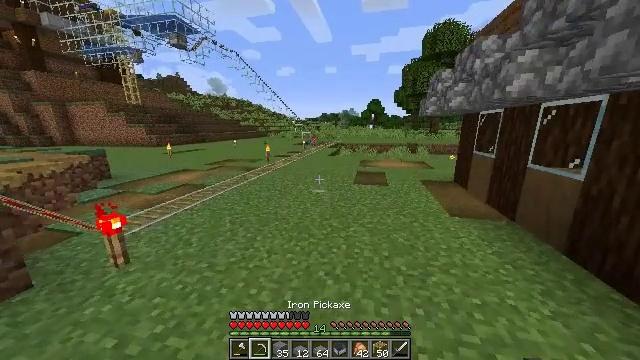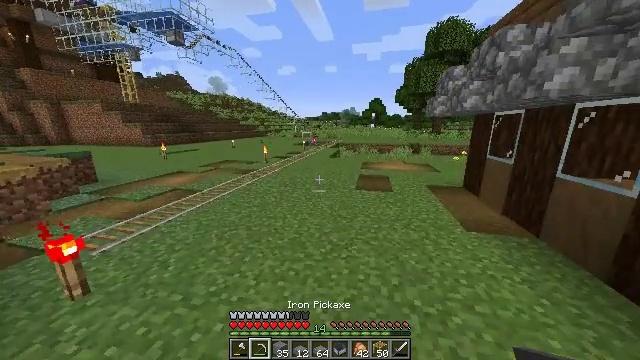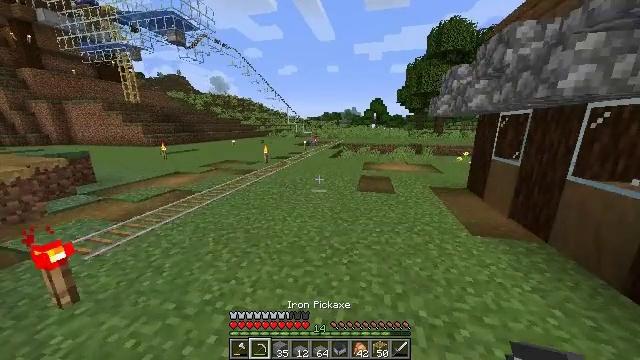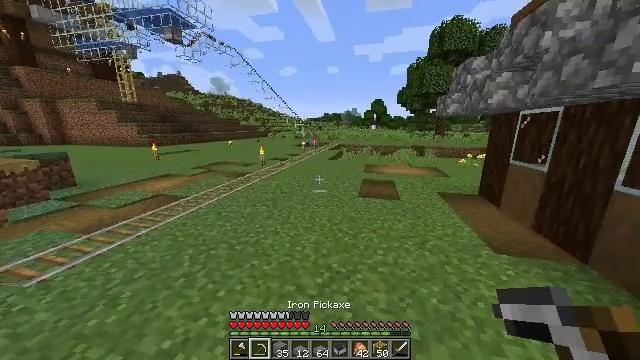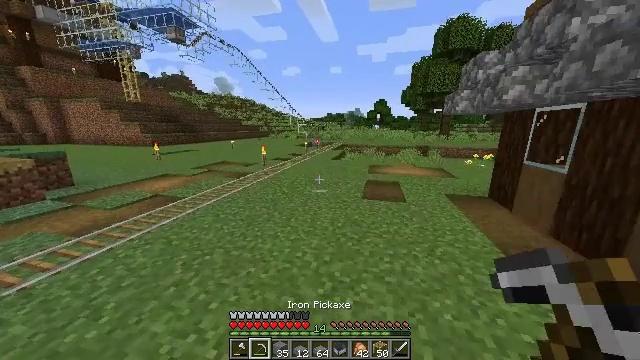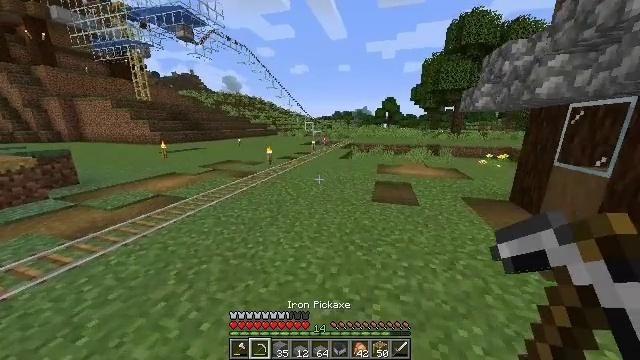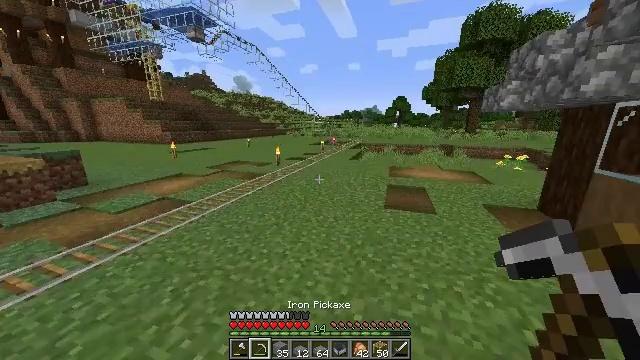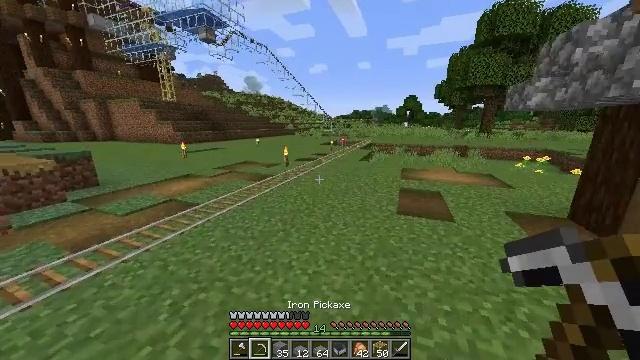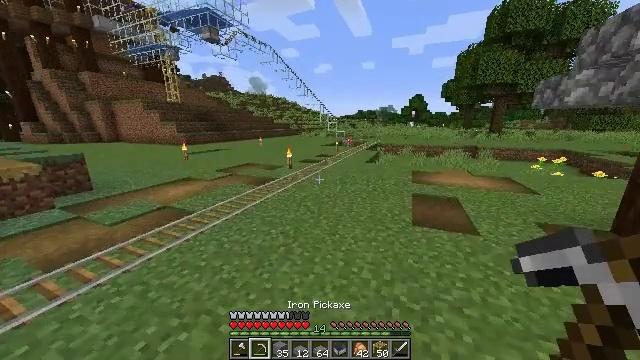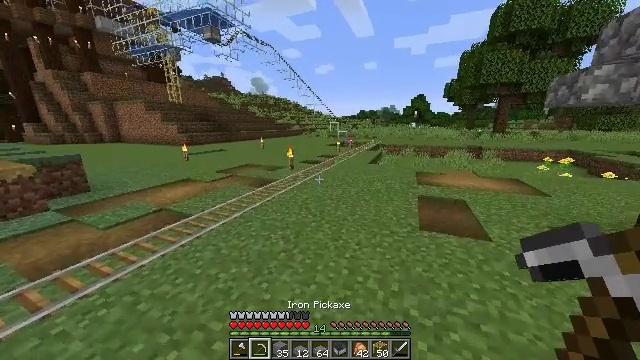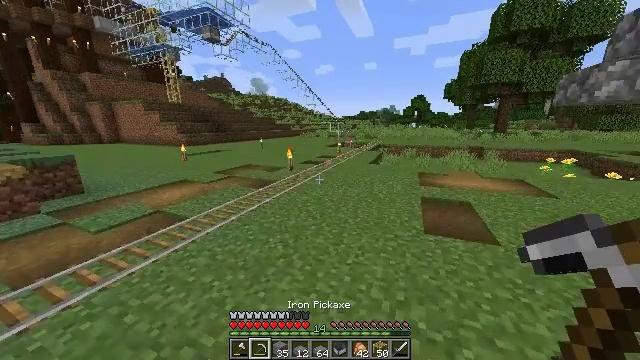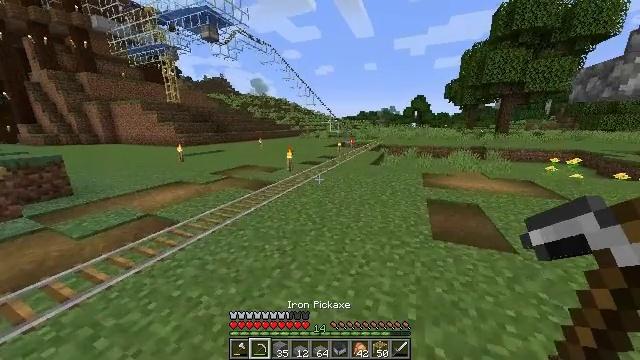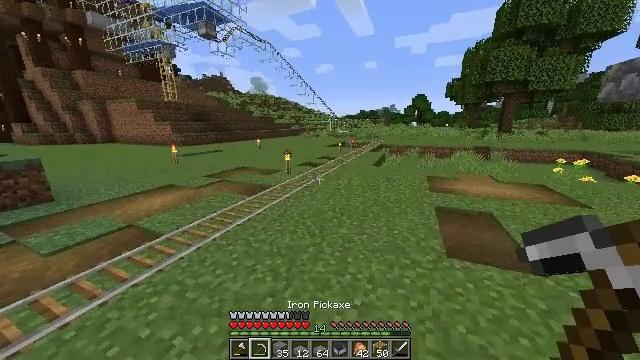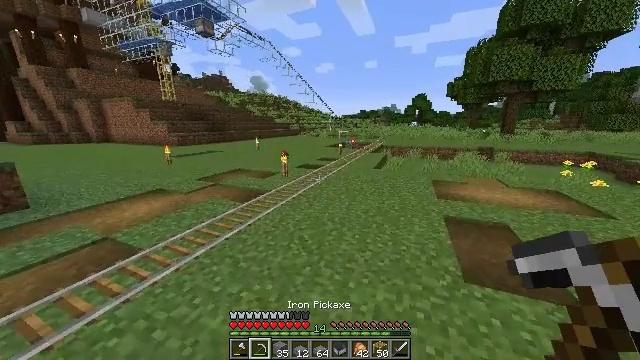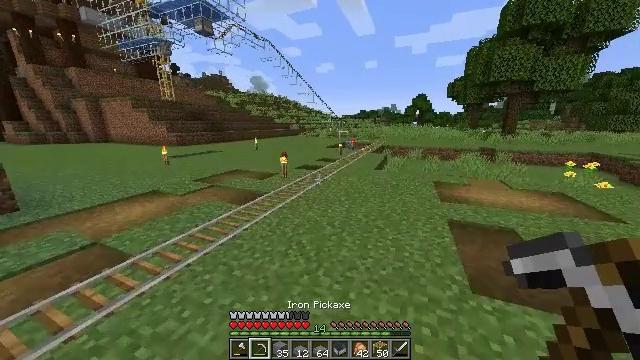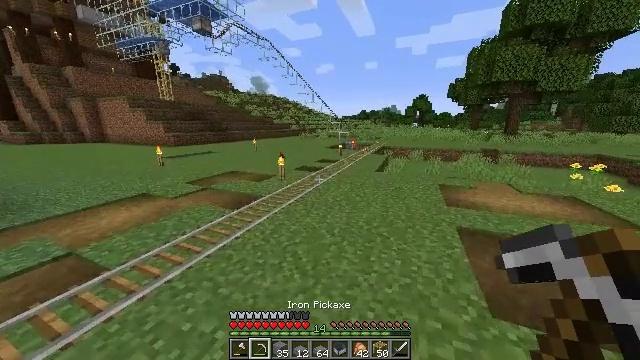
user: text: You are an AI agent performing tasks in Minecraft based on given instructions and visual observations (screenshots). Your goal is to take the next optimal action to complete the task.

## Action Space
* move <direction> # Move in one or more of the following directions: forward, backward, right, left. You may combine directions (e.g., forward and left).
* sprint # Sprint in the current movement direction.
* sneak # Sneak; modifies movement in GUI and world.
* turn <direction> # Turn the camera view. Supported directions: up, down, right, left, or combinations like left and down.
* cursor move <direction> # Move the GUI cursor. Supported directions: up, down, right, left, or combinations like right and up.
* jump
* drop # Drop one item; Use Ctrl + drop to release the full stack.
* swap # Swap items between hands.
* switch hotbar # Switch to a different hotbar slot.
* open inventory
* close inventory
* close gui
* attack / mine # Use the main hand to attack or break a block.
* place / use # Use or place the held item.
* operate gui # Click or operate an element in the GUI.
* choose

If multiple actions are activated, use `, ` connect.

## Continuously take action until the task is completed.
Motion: motion action
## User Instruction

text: Gather the rail for future use.
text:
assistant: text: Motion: move forward
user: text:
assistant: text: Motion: move forward
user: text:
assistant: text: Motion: move forward
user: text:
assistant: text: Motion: move forward
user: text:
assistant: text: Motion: move forward, turn left
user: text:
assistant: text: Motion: move forward, turn left
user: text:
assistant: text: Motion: move forward, turn left
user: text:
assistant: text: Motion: move forward, turn left
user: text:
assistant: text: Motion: move forward
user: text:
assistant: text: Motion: move forward
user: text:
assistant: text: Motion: move forward
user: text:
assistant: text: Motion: move forward
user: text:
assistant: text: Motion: move forward
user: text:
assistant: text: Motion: move forward
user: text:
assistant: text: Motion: move forward
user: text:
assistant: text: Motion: move forward
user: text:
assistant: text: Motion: move forward, jump
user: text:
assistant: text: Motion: move forward, jump
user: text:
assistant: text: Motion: move forward, jump
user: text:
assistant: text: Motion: move forward, jump
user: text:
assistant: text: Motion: move forward, turn right, jump
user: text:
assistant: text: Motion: move forward, turn right, jump
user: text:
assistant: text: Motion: move forward, jump
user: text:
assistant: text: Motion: move forward, turn right, jump
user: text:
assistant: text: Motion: move forward, jump
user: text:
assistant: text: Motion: move forward, turn right, jump
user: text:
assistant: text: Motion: move forward, turn right, jump
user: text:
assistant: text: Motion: move forward, jump
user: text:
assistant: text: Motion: move forward, sprint, turn right, jump
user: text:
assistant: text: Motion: move forward, sprint, turn right, jump